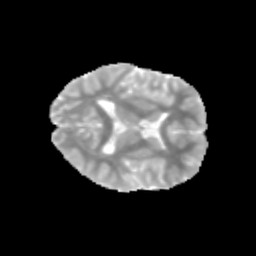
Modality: MD
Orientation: axial
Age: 12
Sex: male
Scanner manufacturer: siemens
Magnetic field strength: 3 T
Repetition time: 3.8 s
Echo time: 0.07 s